Question: I am developing a web app with Ionic/Angular. Now I want to implement a searchbar, but it has too much margin at the bottom. How can I decrease the margin? You can see my problem at the picture. The preview is on an iPhone SE2.

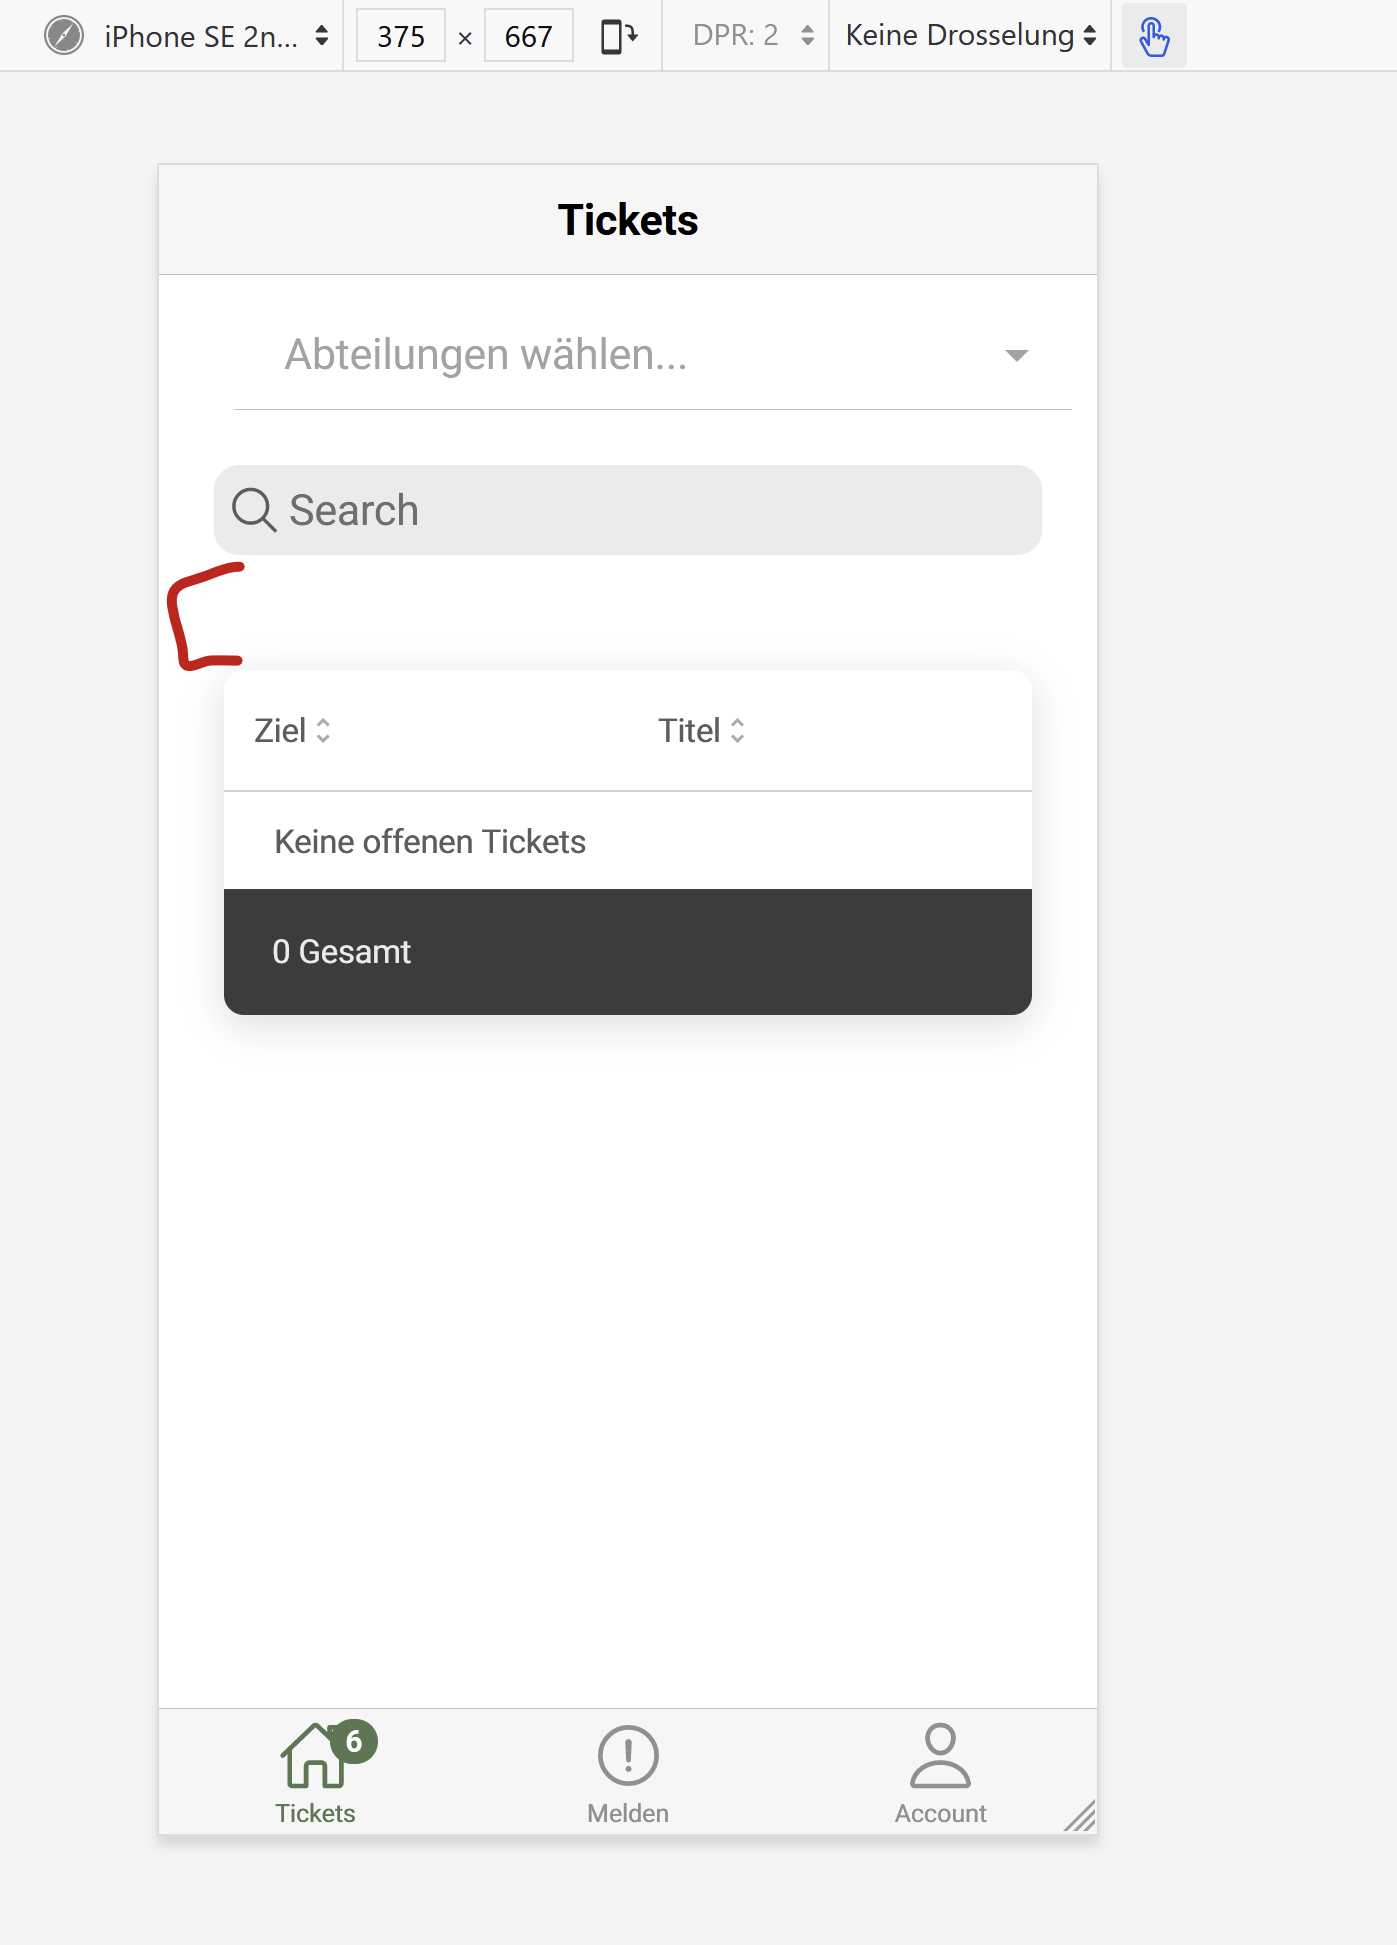
Answer: Actually there are 2 things causing that. Margin under searchbar and the padding around your list. you can set 'padding-top: 0' to your list. it will do the work.